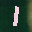
Label: 1